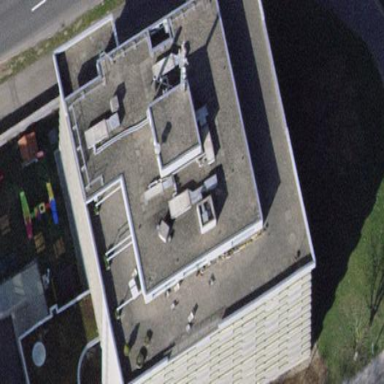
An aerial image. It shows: Residential building with flat roof.